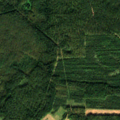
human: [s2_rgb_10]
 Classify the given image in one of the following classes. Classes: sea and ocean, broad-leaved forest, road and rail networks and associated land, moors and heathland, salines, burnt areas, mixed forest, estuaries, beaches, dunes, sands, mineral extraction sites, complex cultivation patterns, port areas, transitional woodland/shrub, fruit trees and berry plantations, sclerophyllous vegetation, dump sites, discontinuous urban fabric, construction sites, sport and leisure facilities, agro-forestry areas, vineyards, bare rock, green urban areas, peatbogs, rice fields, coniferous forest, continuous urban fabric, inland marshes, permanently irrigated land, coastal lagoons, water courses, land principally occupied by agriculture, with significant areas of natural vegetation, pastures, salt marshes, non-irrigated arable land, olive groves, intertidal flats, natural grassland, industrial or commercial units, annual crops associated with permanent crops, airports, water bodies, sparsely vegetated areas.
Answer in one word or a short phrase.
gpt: complex cultivation patterns, broad-leaved forest, coniferous forest, mixed forest, transitional woodland/shrub